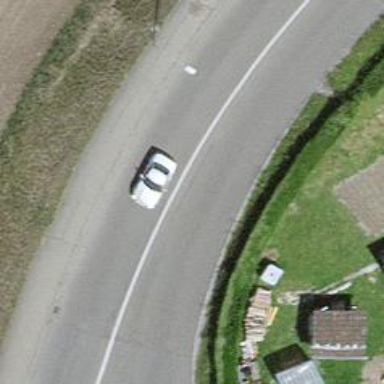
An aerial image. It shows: Tertiary road with asphalt surface.